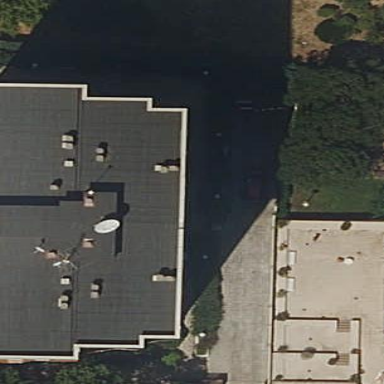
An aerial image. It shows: Image showing building with apartments.